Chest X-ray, PA view. Patient: 62 years old, sex M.
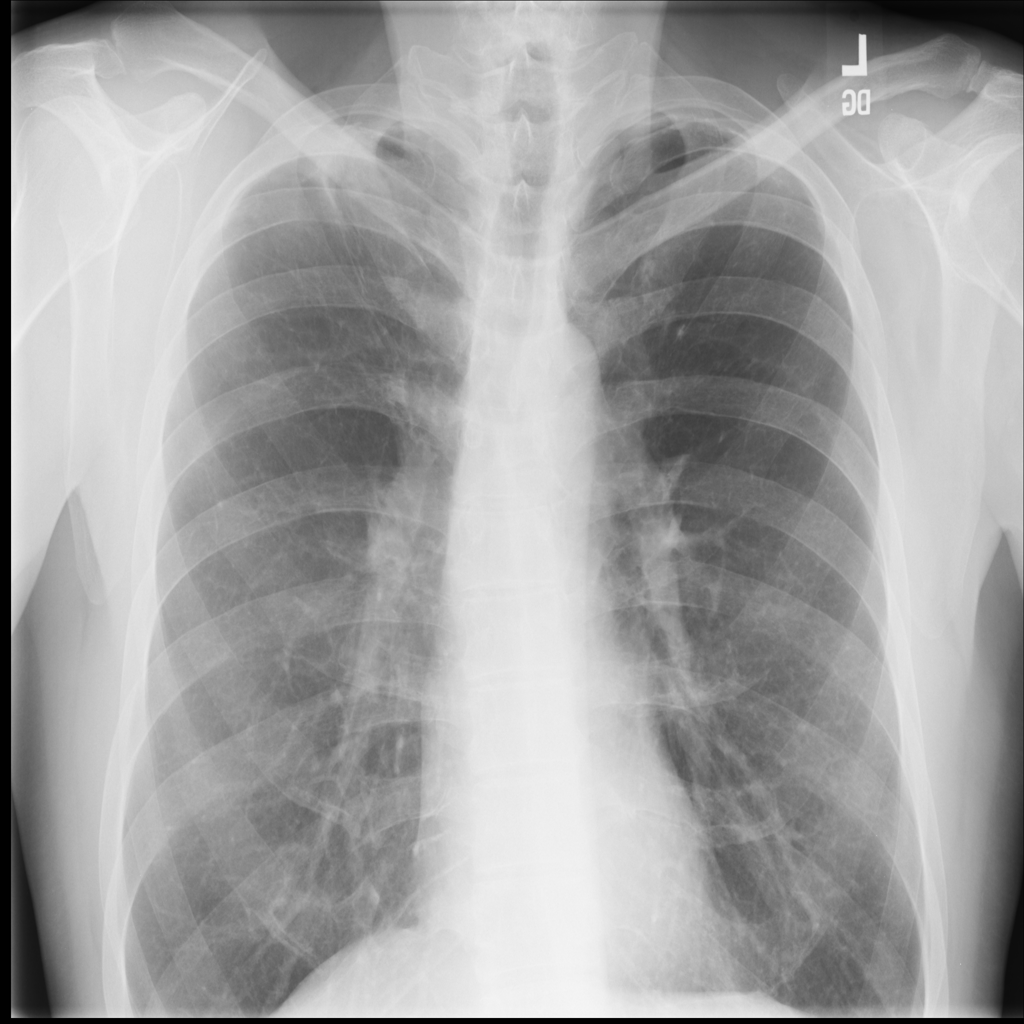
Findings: Pleural_Thickening